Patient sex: M
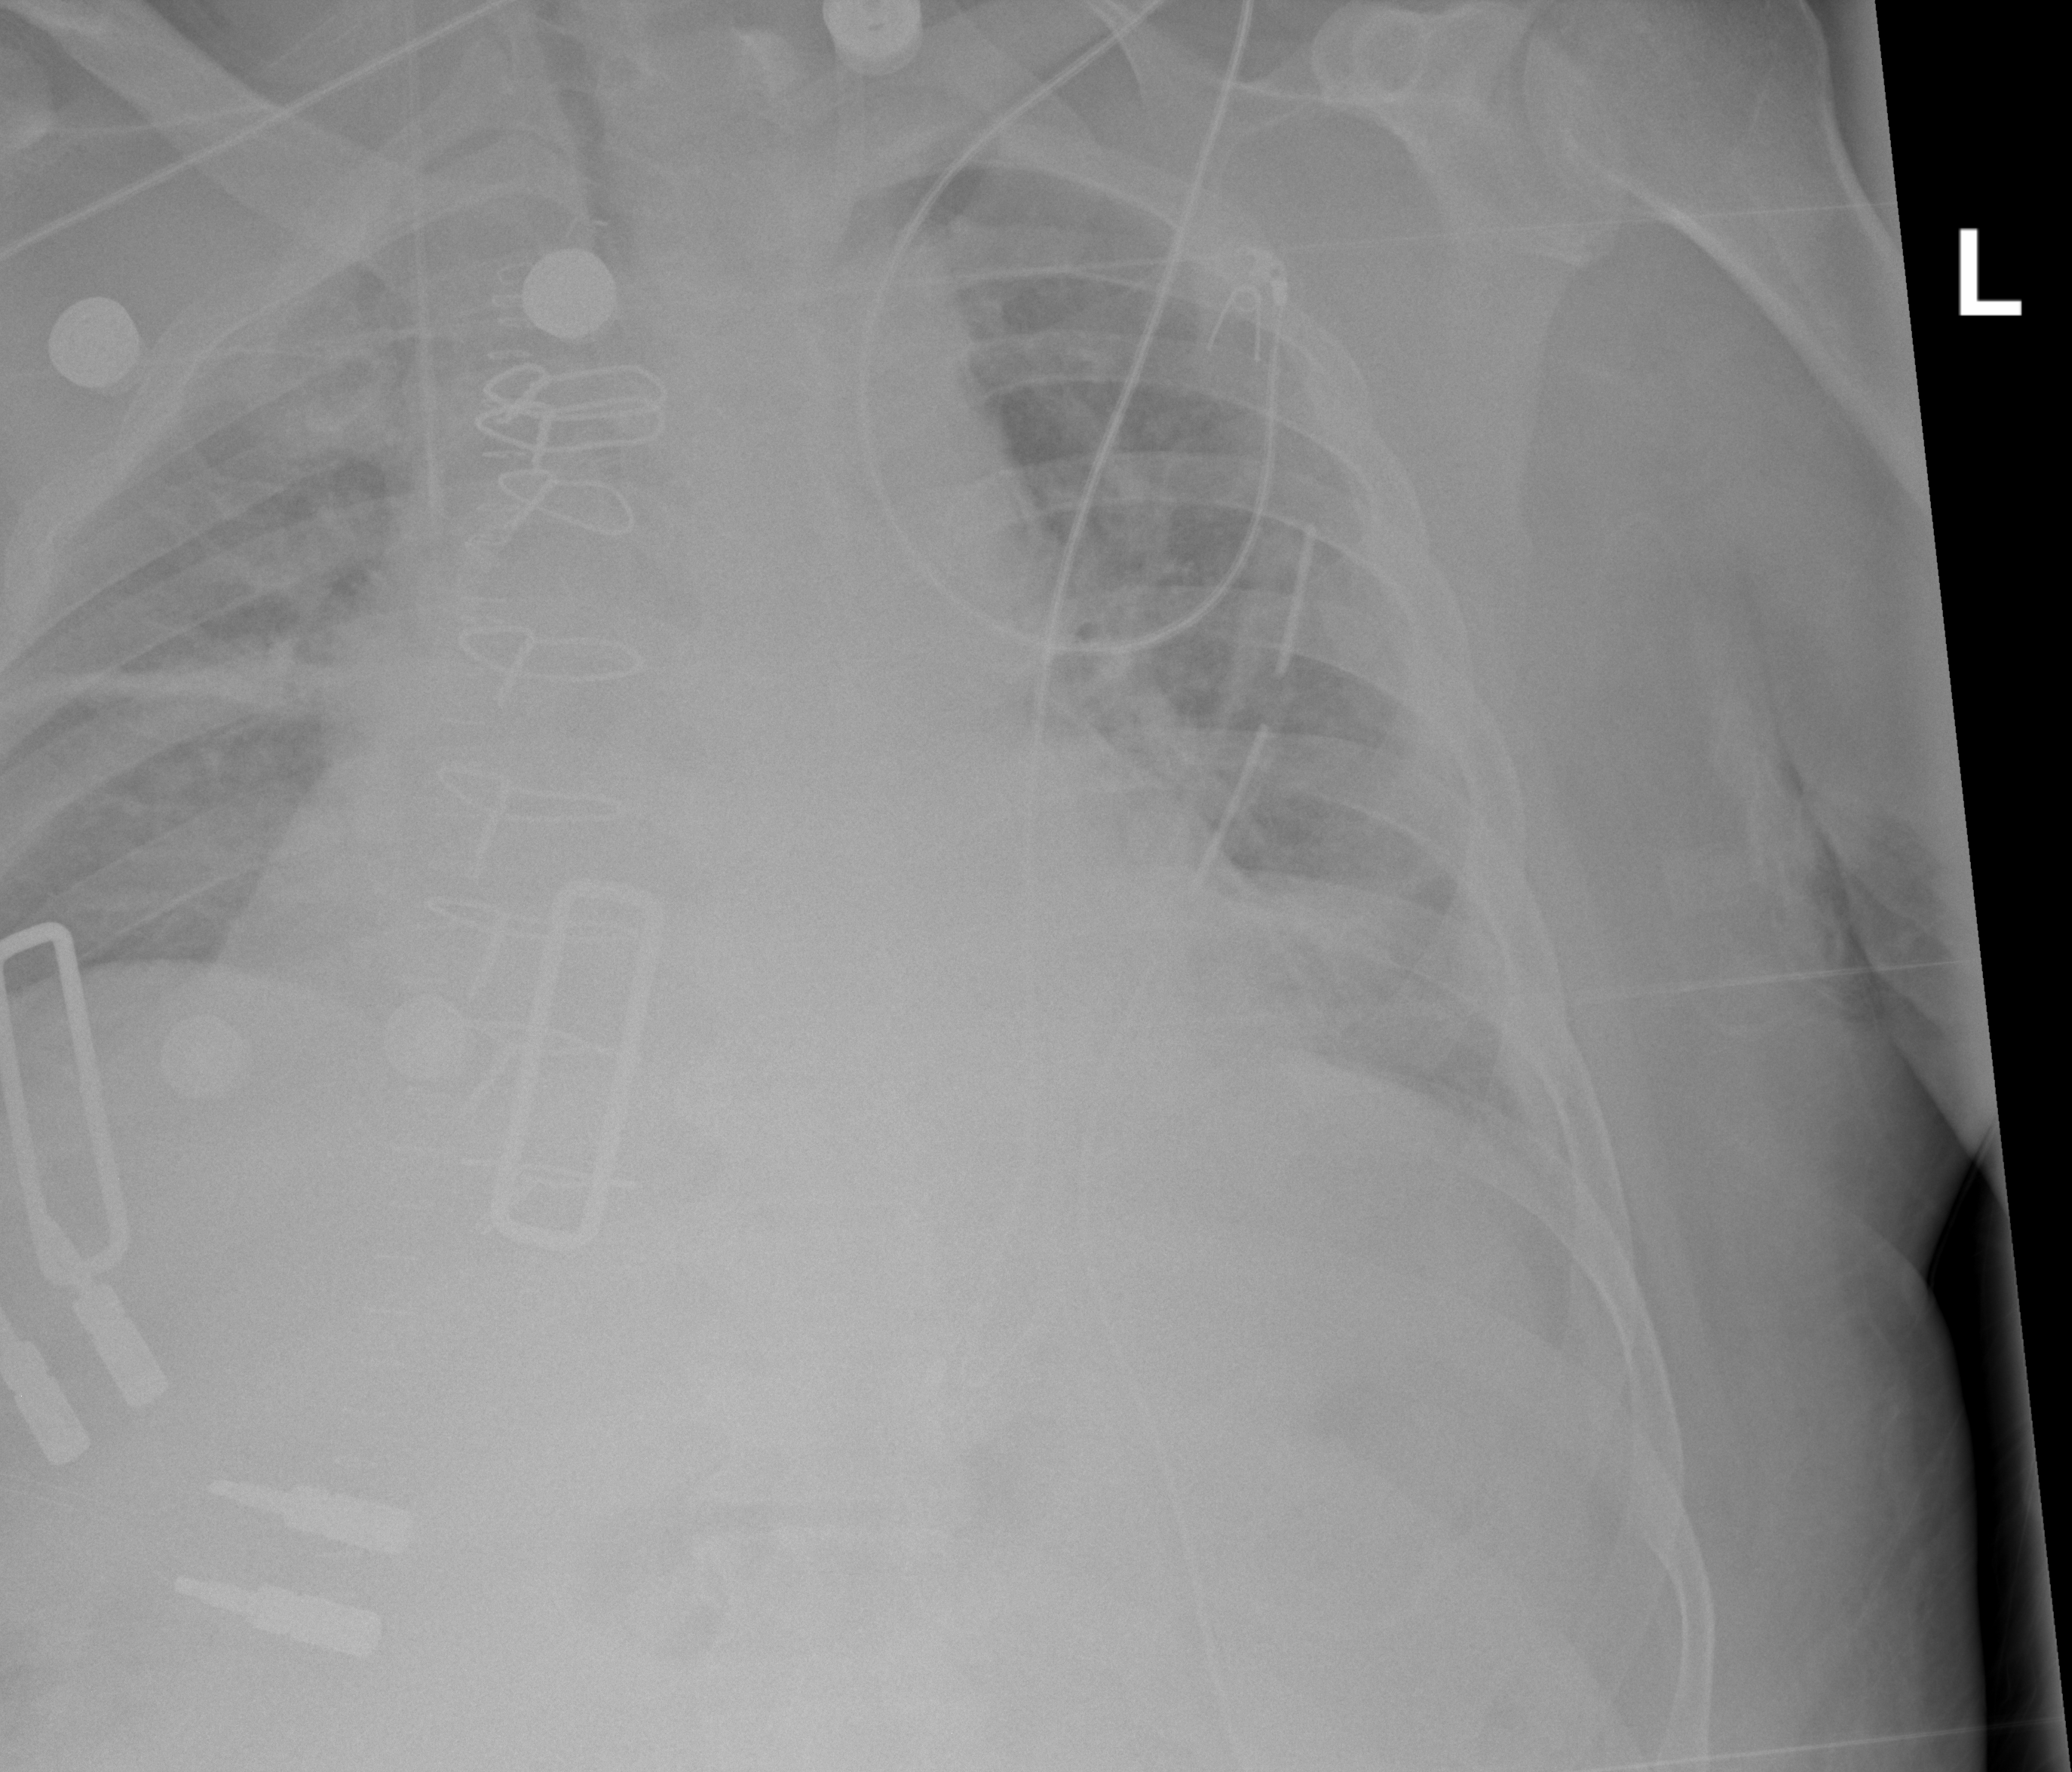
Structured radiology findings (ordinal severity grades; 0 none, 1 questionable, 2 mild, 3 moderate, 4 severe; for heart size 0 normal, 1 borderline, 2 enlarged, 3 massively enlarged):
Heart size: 2
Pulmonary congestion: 2
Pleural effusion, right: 0
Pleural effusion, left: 0
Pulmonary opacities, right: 2
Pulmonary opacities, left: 2
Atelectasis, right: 2
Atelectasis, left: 2